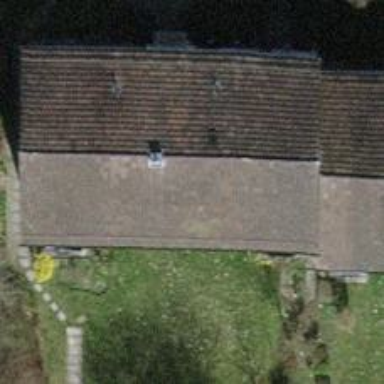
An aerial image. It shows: Building with tiled roof.